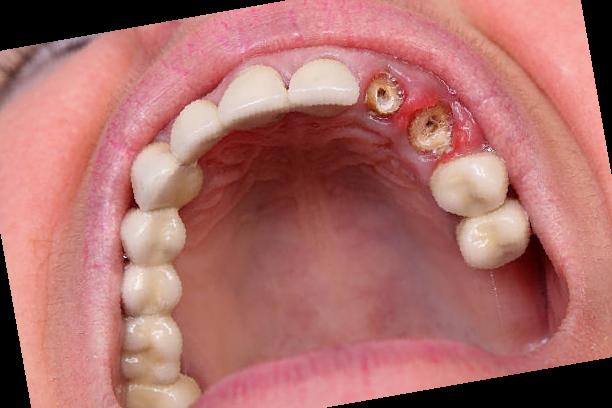
Condition: hypodontia